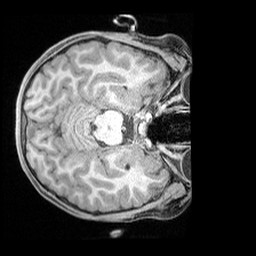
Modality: T1w
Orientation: axial
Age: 9
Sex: female
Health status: ill
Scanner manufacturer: siemens
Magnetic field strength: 3 T
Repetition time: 1.6 s
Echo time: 0.00179 s